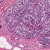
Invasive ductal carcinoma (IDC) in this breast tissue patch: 0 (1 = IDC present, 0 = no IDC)